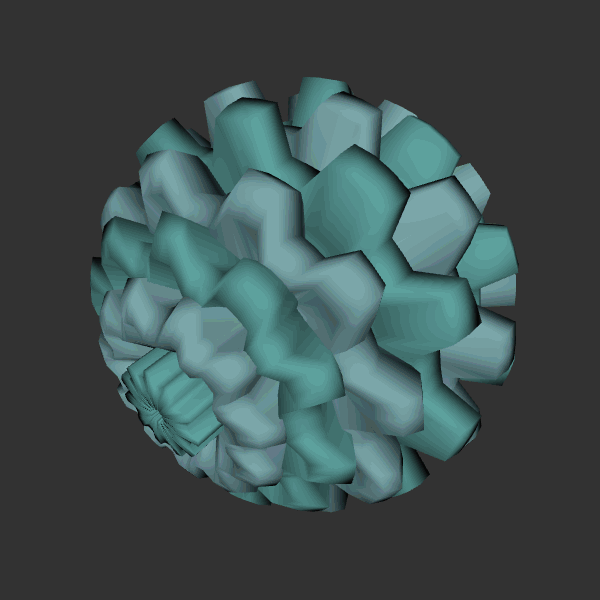
Background: dark